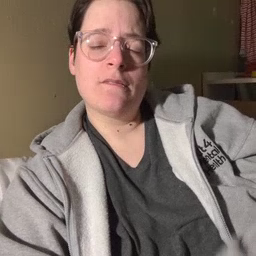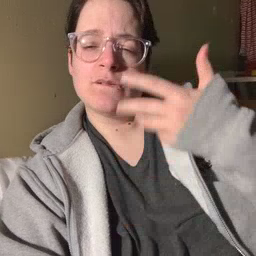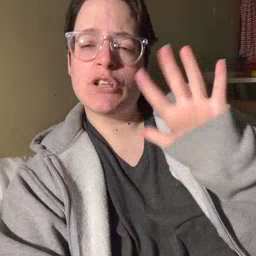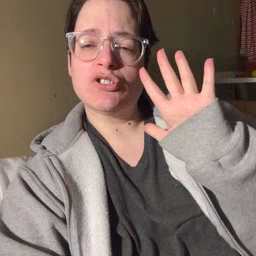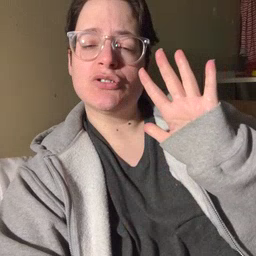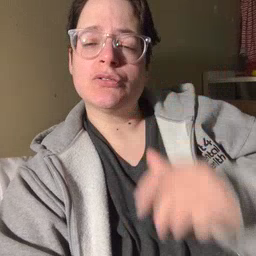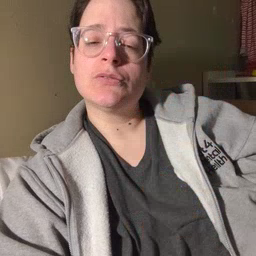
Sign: finish